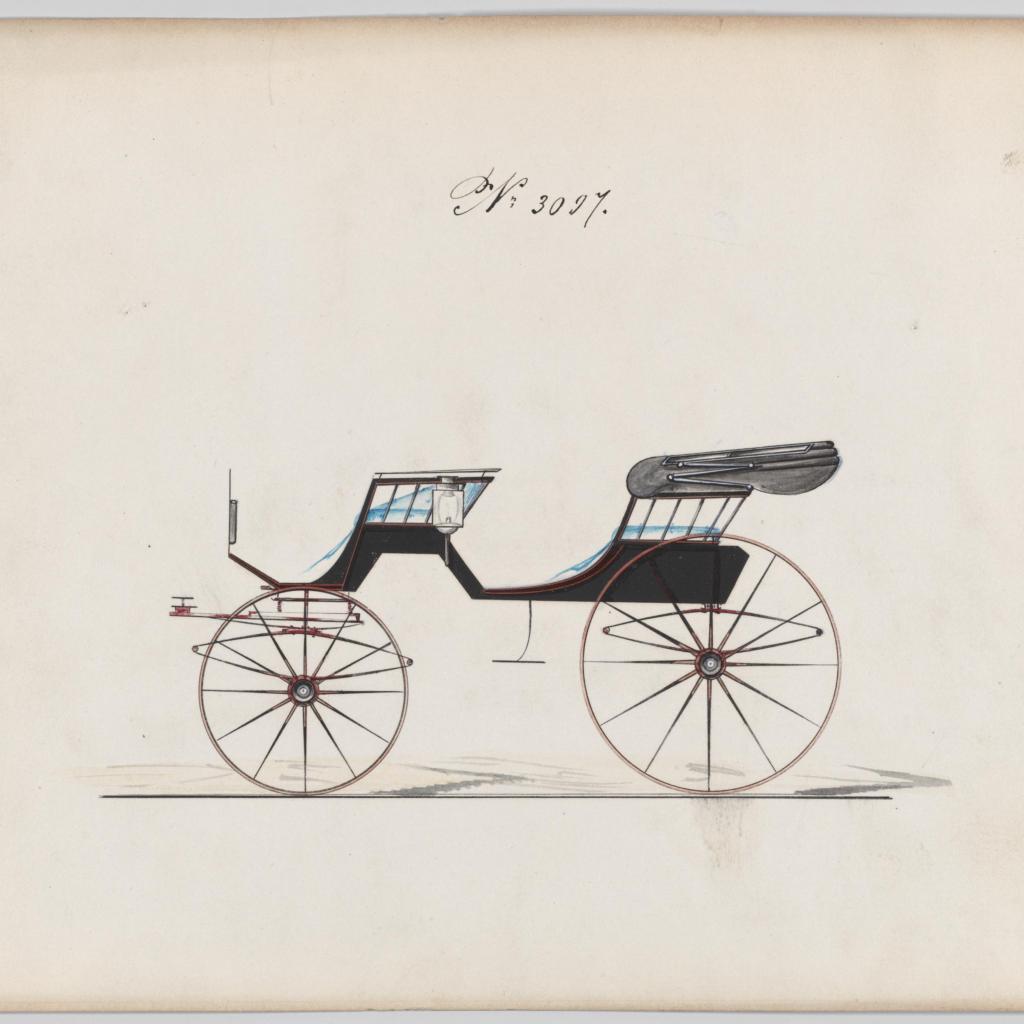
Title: Design for 2 seat Phaeton, no. 3097
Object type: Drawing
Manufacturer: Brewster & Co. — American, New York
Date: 1875
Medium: Pen and black in, watercolor and gouache
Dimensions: sheet: 7 3/8 x 9 7/8 in. (18.7 x 25.1 cm)
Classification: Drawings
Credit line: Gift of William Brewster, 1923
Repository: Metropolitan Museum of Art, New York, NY